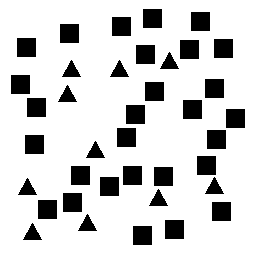
Squares: 28
Triangles: 10
Stars: 0
Total shapes: 38